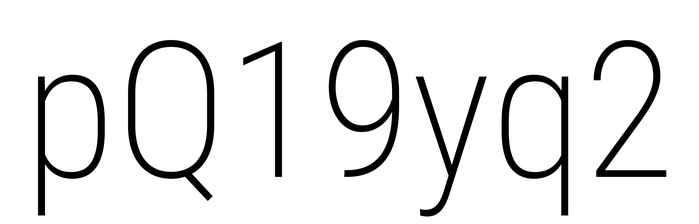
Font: Roboto_Condensed_ExtraLight